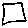
Label: square